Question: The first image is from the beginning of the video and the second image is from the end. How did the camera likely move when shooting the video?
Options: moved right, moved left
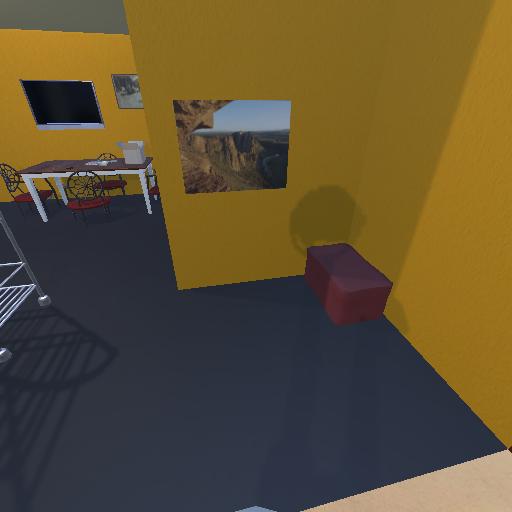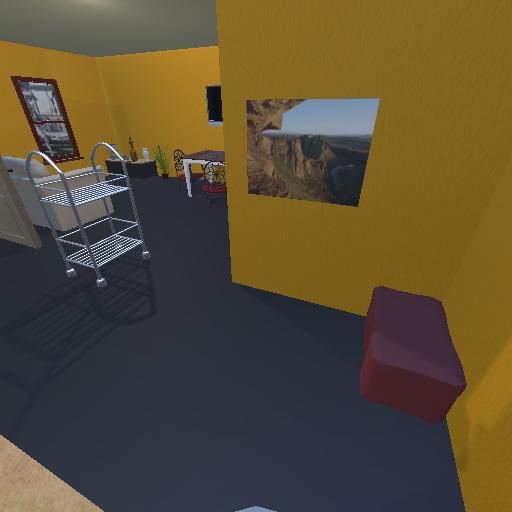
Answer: moved right